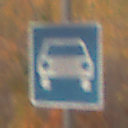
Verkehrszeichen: Kraftfahrstrasse
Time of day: SunriseSunset
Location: Roofed (Suburban)
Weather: Clear
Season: NotSpecified
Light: Natural